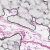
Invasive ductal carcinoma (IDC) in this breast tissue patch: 0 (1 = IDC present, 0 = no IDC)